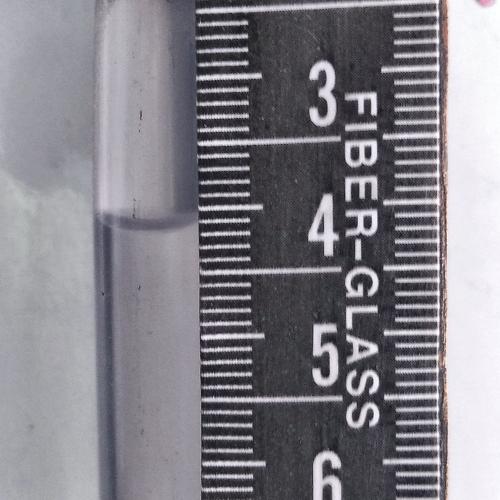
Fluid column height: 4.1 cm